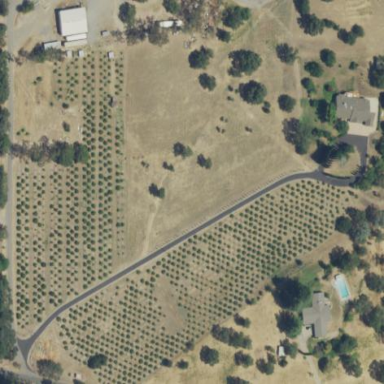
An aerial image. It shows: Orchard.